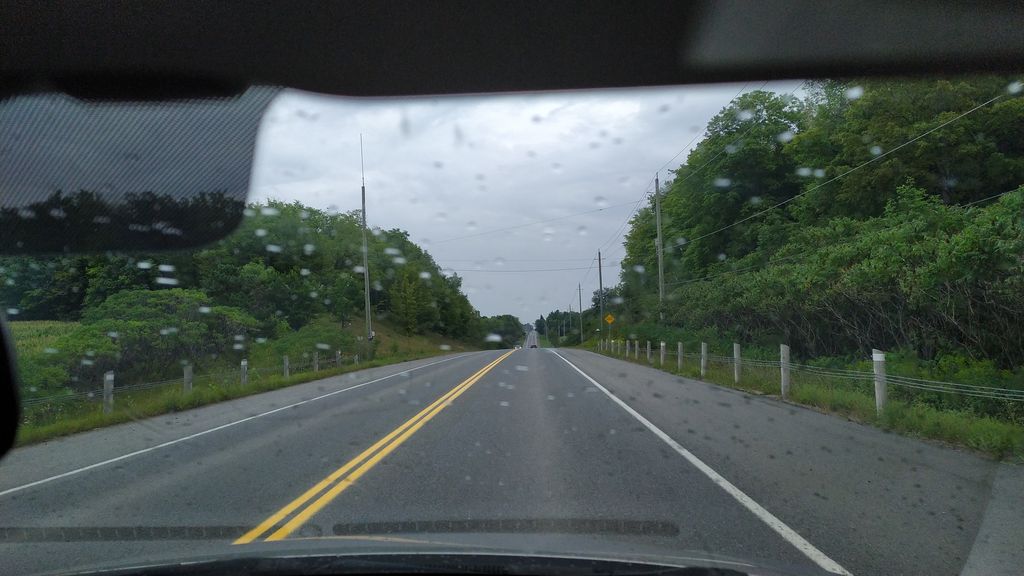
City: kitchener-waterloo